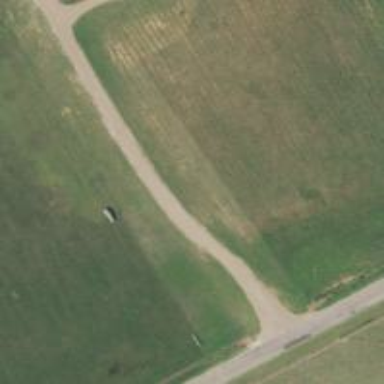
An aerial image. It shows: Driveway leading to service road.